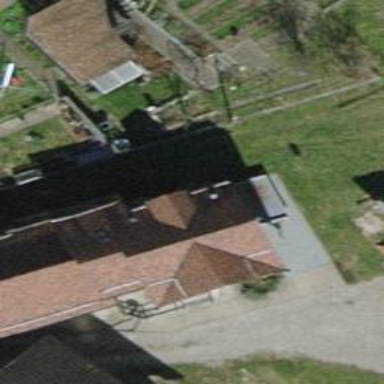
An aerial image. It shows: Building with tile roof.